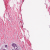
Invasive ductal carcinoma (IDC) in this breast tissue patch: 0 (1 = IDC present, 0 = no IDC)